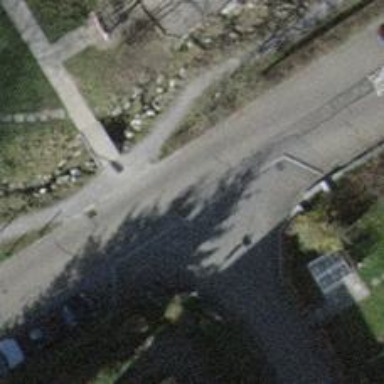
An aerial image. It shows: Asphalt residential road with opposite cycleway.